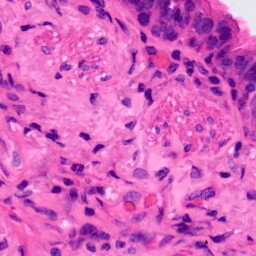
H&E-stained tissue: Lung